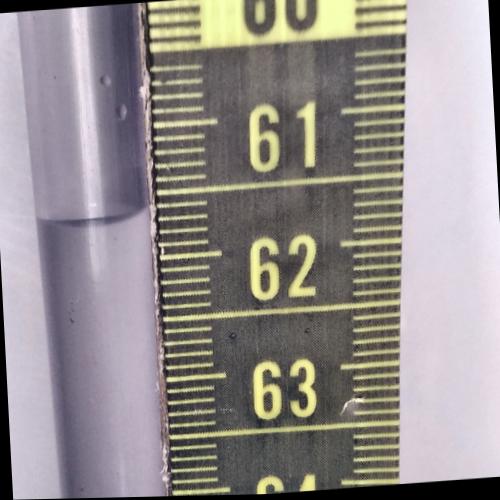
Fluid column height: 61.7 cm